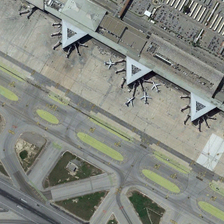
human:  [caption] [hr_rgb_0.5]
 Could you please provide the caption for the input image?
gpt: there is a lawn beside the airport .

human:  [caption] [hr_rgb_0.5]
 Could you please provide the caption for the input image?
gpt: the plane is parked in the triangular building .

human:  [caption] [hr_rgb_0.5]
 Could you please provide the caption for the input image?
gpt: the plane is parked in the triangular building .

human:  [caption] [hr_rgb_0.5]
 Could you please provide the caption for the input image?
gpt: there is a lawn beside the airport .

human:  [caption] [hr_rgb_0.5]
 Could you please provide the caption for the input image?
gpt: the plane is parked in the triangular building .